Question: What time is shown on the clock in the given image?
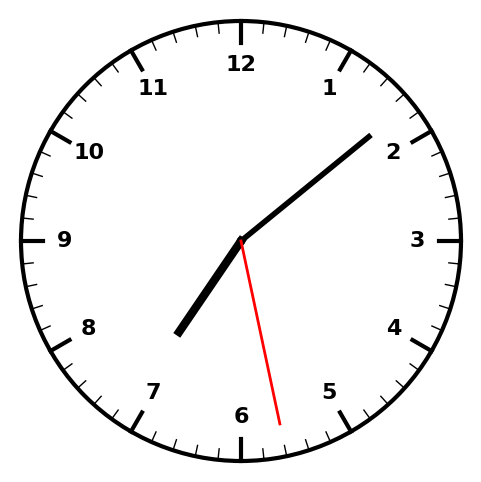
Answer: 07:08:28